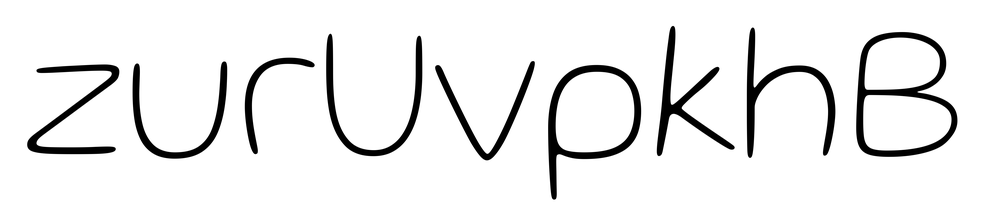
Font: Gluten_Thin